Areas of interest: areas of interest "Aquarium"
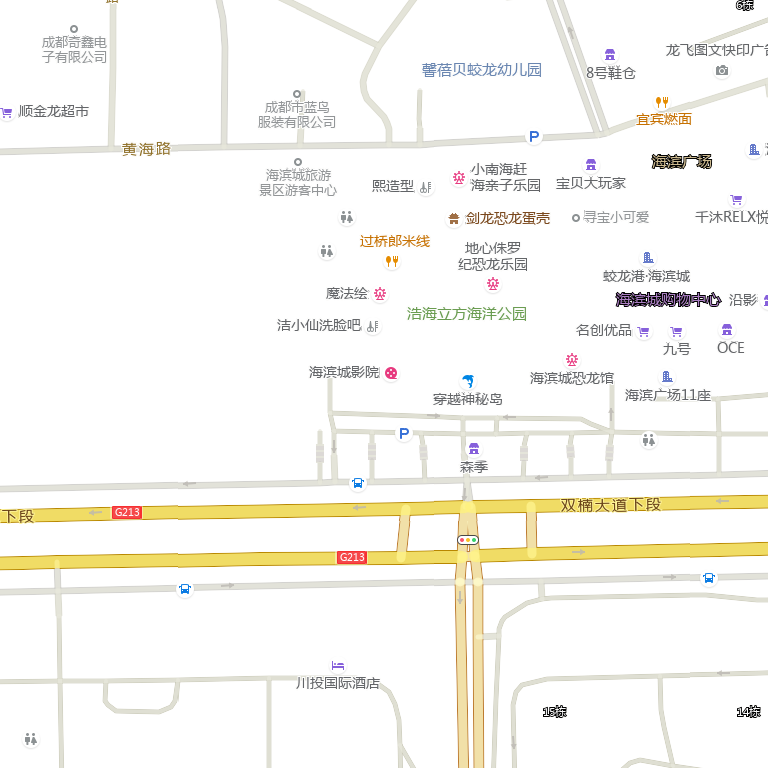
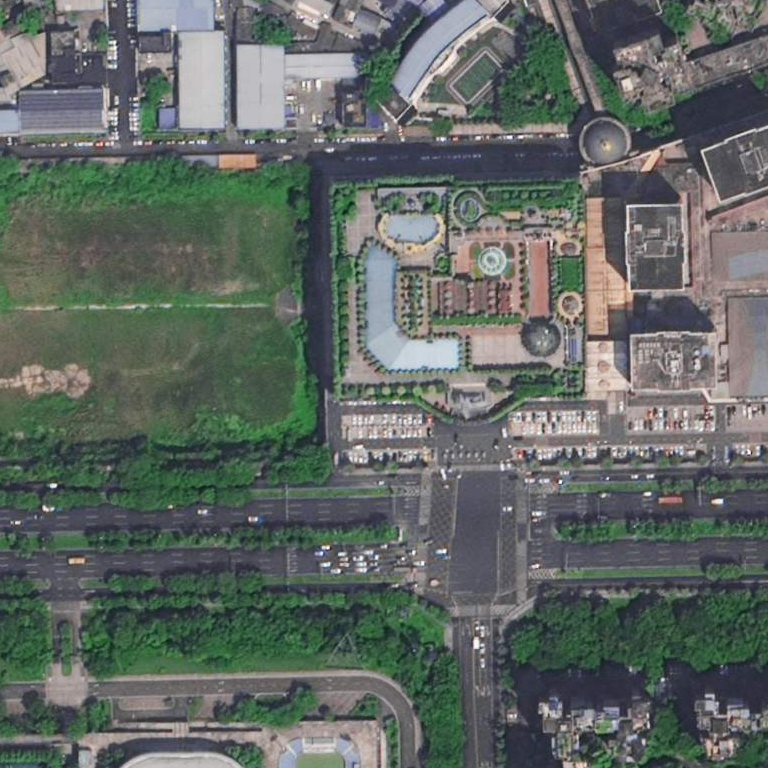